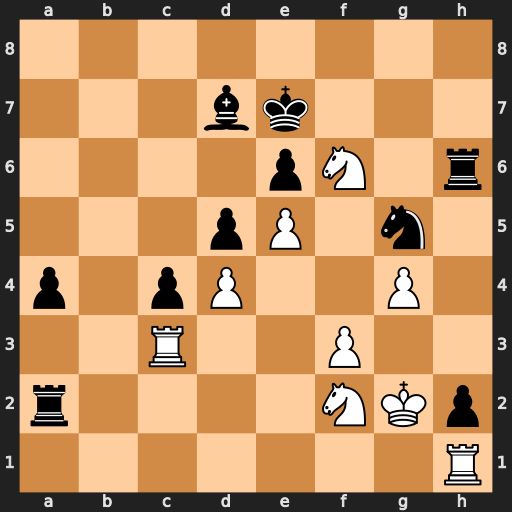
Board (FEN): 8/3bk3/4pN1r/3pP1n1/p1pP2P1/2R2P2/r4NKp/7R
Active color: w
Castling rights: -
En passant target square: -
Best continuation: Ng8+ Kf8 Nxh6